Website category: jobs
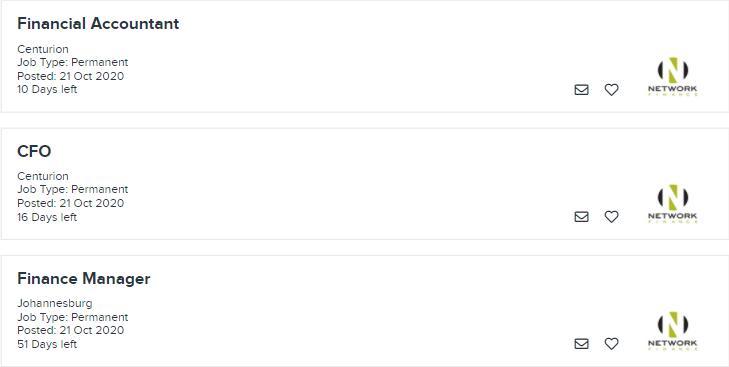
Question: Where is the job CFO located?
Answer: Centurion

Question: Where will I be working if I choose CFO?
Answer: Centurion

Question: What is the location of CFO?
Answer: Centurion

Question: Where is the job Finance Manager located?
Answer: Johannesburg

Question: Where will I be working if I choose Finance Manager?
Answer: Johannesburg

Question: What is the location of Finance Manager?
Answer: Johannesburg

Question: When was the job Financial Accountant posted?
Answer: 21 Oct 2020

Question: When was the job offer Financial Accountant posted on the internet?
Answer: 21 Oct 2020

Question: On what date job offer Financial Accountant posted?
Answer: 21 Oct 2020

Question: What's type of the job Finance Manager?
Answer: Job Type: Permanent

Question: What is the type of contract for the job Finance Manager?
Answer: Job Type: Permanent

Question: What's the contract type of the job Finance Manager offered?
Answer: Job Type: Permanent

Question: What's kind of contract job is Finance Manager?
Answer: Job Type: Permanent

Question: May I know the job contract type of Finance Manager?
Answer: Job Type: Permanent

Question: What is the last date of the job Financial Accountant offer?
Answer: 10 Days left

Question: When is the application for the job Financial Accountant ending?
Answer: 10 Days left

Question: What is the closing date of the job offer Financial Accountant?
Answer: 10 Days left

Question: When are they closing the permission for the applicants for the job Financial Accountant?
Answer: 10 Days left

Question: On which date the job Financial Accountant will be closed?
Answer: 10 Days left

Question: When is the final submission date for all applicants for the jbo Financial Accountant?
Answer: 10 Days left

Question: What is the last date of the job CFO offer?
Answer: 16 Days left

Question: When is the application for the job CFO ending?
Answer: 16 Days left

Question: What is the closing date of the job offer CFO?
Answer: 16 Days left

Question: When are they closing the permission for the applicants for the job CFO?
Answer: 16 Days left

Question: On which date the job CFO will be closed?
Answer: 16 Days left

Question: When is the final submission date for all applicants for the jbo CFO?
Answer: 16 Days left

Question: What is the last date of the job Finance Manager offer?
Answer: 51 Days left

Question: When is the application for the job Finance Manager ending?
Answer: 51 Days left

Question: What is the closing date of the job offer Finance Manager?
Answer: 51 Days left

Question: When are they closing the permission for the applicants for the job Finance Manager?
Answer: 51 Days left

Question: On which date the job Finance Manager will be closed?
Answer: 51 Days left

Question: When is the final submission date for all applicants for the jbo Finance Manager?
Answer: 51 Days left

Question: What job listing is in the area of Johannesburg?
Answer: Finance Manager

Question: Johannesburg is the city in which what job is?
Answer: Finance Manager

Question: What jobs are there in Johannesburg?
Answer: Finance Manager

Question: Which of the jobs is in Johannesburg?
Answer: Finance Manager

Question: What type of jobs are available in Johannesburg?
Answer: Finance Manager

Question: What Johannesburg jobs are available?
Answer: Finance Manager